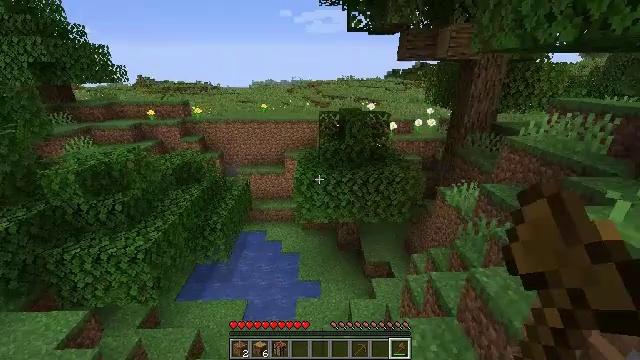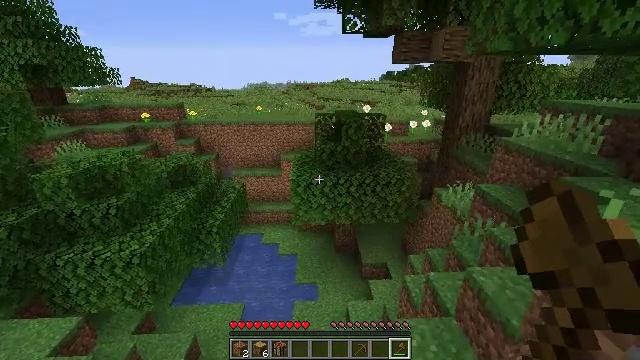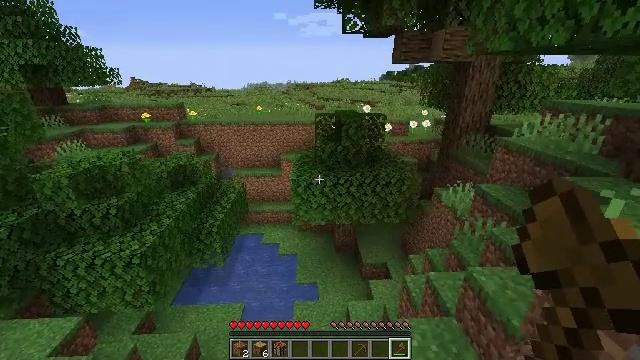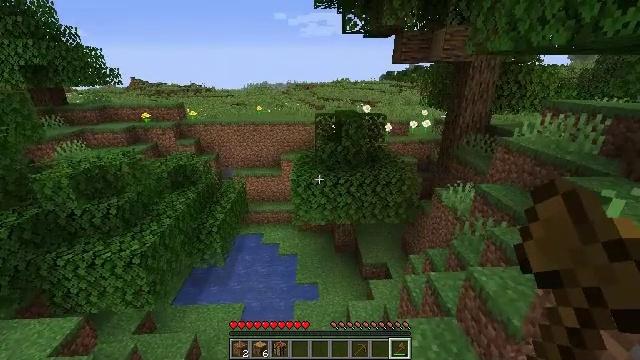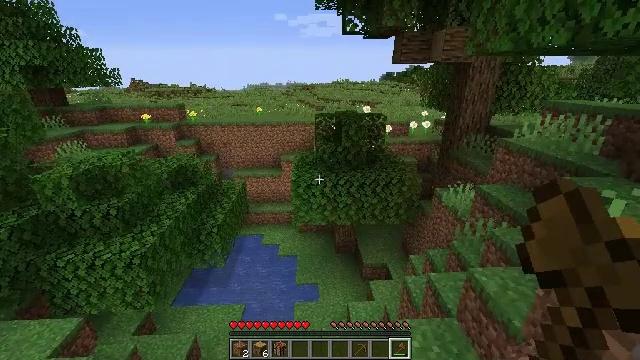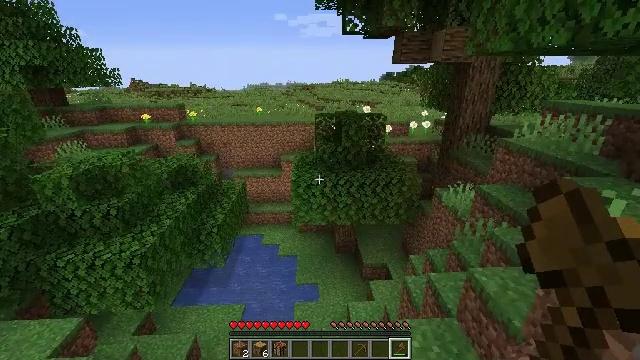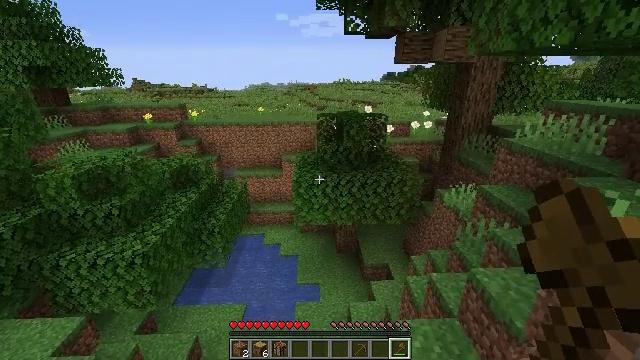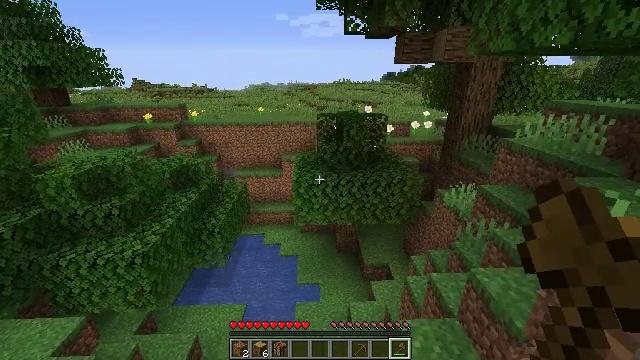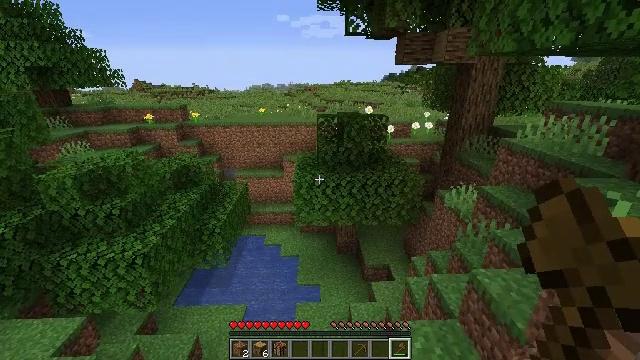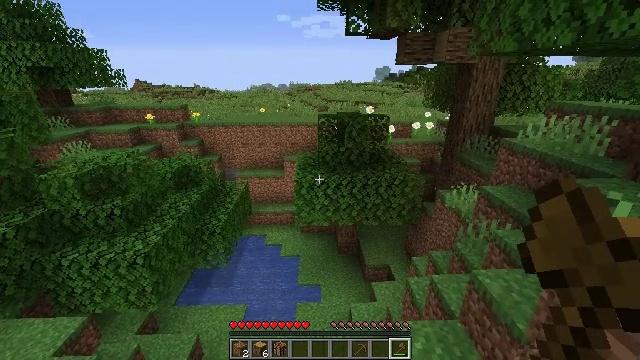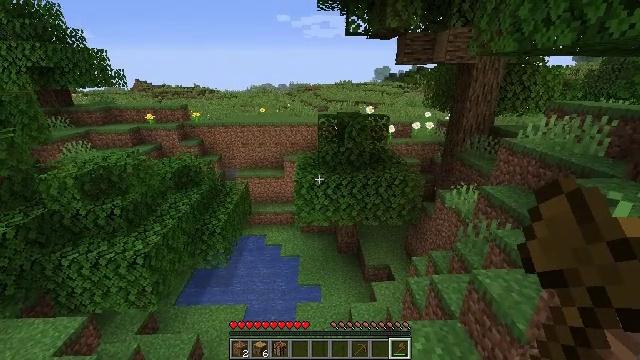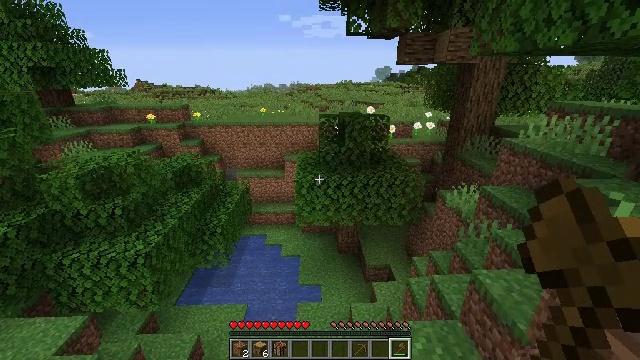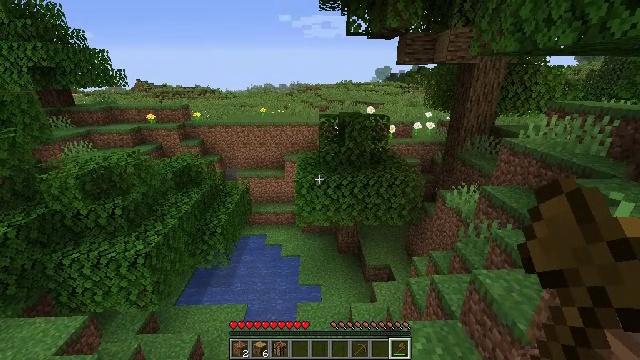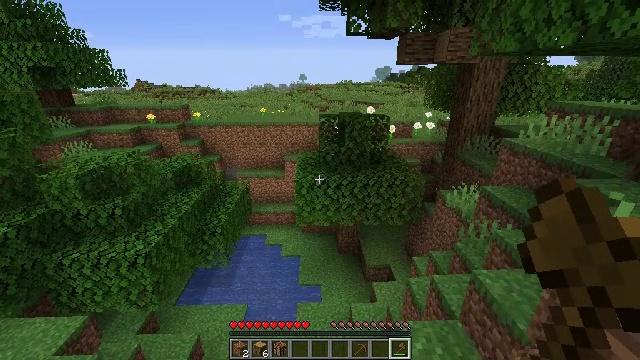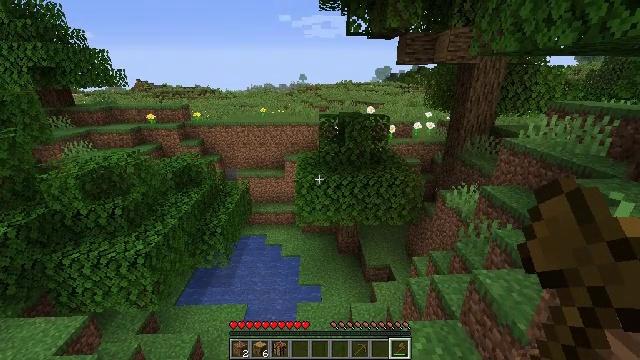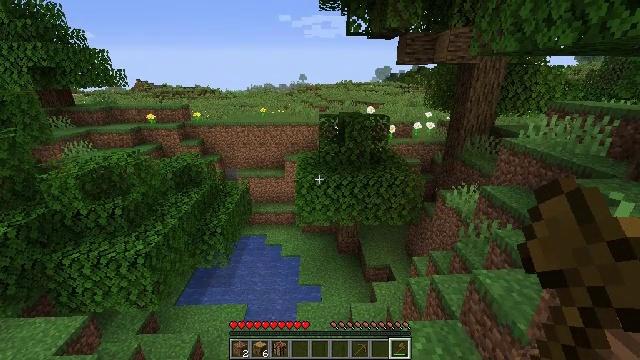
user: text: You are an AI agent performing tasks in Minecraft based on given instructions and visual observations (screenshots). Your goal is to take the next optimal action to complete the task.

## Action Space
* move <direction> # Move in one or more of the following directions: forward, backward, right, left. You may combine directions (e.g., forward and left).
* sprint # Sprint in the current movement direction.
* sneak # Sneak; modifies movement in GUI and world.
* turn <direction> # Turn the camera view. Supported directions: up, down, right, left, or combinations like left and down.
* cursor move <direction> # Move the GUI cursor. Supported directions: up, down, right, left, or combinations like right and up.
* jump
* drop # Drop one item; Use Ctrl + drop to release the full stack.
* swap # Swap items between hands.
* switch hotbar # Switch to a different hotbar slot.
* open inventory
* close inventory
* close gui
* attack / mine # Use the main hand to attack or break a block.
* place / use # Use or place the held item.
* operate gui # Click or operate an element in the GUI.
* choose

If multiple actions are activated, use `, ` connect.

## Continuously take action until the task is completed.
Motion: motion action
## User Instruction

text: Dig the grass path to transform it.
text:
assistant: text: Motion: turn right
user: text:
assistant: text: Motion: no_op
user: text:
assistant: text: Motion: no_op
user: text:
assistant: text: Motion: no_op
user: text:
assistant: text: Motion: no_op
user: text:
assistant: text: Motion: no_op
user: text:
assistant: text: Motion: no_op
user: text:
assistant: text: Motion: no_op
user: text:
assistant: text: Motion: no_op
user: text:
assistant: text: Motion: no_op
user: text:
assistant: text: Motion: no_op
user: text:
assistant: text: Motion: no_op
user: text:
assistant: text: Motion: no_op
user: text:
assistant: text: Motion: no_op
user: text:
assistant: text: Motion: no_op
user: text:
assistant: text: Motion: no_op
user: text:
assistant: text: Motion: no_op
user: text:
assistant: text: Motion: no_op
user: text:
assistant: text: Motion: no_op
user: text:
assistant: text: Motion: no_op
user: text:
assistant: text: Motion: no_op
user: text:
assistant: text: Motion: no_op
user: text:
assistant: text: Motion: no_op
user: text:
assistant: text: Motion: no_op
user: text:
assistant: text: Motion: no_op
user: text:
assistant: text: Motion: no_op
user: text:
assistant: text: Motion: no_op
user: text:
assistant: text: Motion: no_op
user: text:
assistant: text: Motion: no_op
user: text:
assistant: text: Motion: no_op